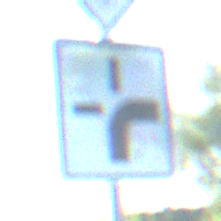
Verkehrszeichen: VerlaufVorfahrtsstrasse3
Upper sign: Vorfahrtsstrasse
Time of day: MorningAfternoon
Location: Outdoor (Nature)
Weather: Clear
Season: NotSpecified
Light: Natural